Field crop: maize
Growth stage: 1
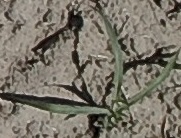
Species: sorghum